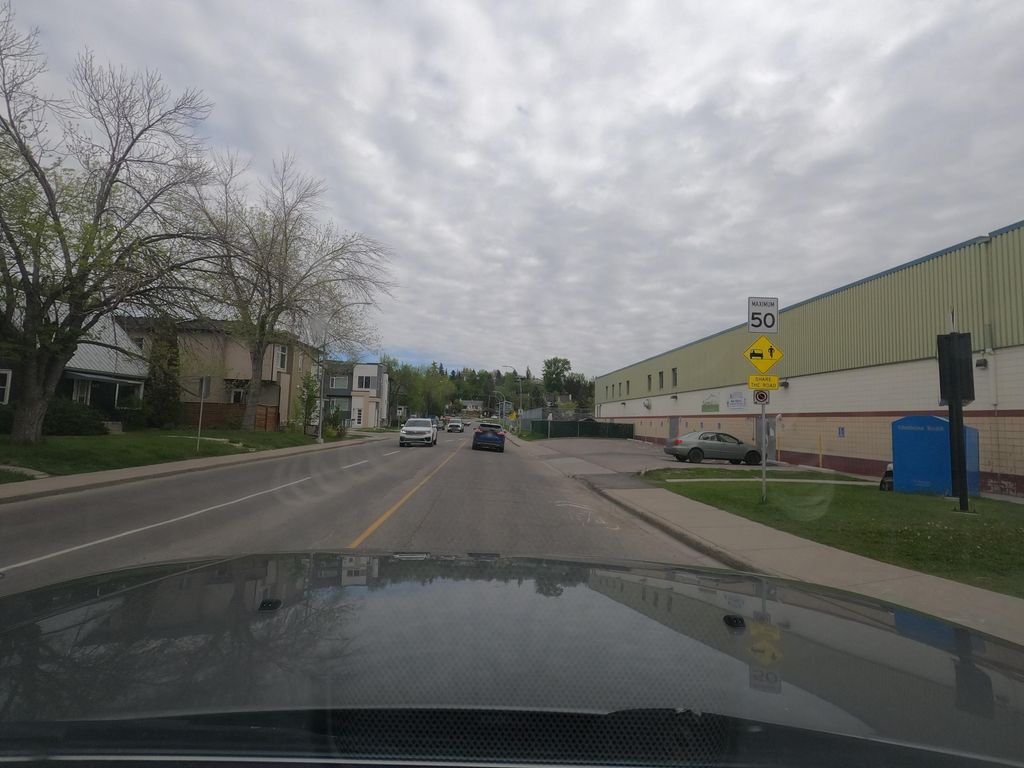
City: calgary